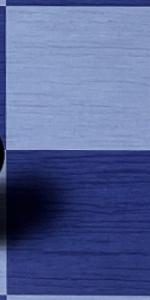
Label: Empty